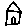
Label: house